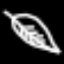
Label: leaf